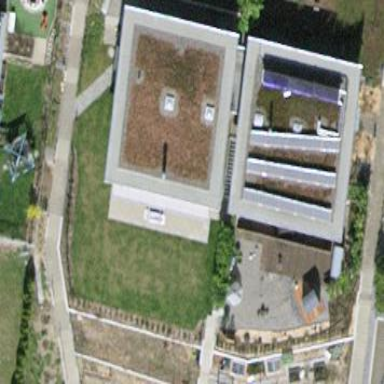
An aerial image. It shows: Building with flat roof.